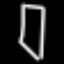
Label: hourglass